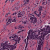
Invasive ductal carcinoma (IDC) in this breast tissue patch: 1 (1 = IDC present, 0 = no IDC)